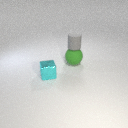
large green rubber sphere below small gray rubber cylinder